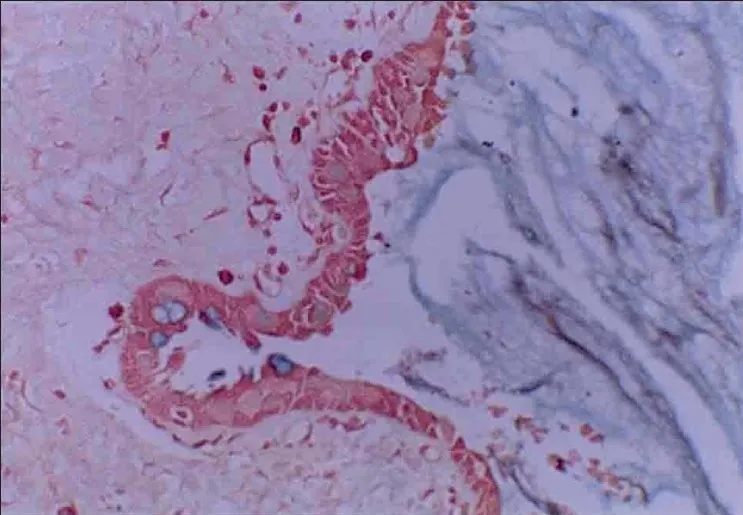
Alcian blue stain (acetate buffer, pH 2.5) showing positivity for mucous cells and mucous pooling.
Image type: pathology (alcian_blue)